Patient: sex M, age 64
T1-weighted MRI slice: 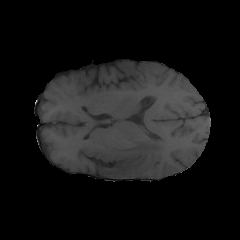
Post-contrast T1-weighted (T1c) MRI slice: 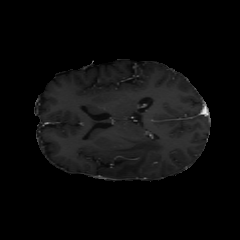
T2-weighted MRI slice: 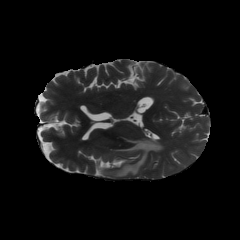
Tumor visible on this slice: yes
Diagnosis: Glioblastoma, IDH-wildtype
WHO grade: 4